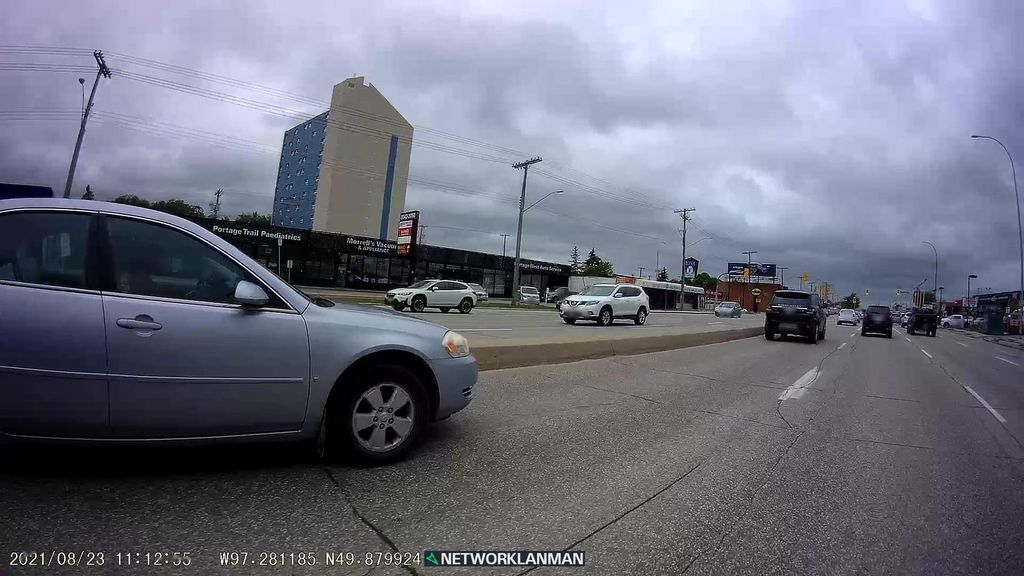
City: winnipeg